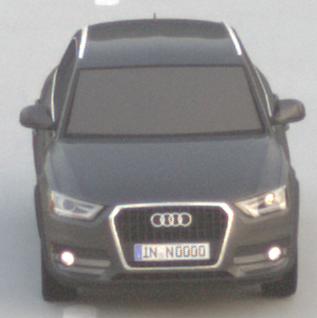
Make: Audi
Model: Q3 1.4 TFSI
Detailed model: Q3 (8U)
Model produced from: 2013/07
Model produced until: 2014/10
Doors: 5
Color: gray
Road condition: dry road
Daytime: sunrise or sunset
Contrast: low contrast